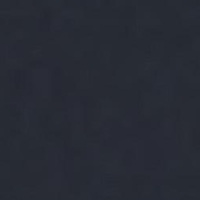
EUNIS habitat code: 14
Species observed at this site:
Corvus corone
Haematopus ostralegus
Alcedo atthis
Bucephala clangula
Aegithalos caudatus
Sylvia atricapilla
Larus cachinnans
Spinus spinus
Poecile palustris
Larus michahellis
Gavia stellata
Gavia arctica
Ardea alba
Cygnus olor
Gavia immer
Erithacus rubecula
Phoenicurus ochruros
Tringa ochropus
Anas acuta
Cyanistes caeruleus
Mergus serrator
Sturnus vulgaris
Chloris chloris
Larus canus
Pyrrhula pyrrhula
Troglodytes troglodytes
Corvus frugilegus
Aix galericulata
Passer domesticus
Mareca penelope
Passer montanus
Calidris alpina
Turdus merula
Circus aeruginosus
Spatula clypeata
Mareca strepera
Hirundo rustica
Mergus merganser
Milvus milvus
Milvus migrans
Turdus pilaris
Sterna hirundo
Cinclus cinclus
Regulus regulus
Calidris pugnax
Coccothraustes coccothraustes
Motacilla alba
Bombycilla garrulus
Numenius arquata
Certhia brachydactyla
Tachybaptus ruficollis
Podiceps grisegena
Podiceps cristatus
Actitis hypoleucos
Turdus philomelos
Fulica atra
Anas crecca
Podiceps auritus
Anthus spinoletta
Dendrocopos major
Podiceps nigricollis
Turdus viscivorus
Falco peregrinus
Buteo buteo
Anthus pratensis
Gallinago gallinago
Turdus iliacus
Chroicocephalus ridibundus
Phylloscopus collybita
Gallinula chloropus
Pica pica
Sitta europaea
Garrulus glandarius
Columba livia
Falco tinnunculus
Picus viridis
Motacilla cinerea
Melanitta nigra
Grus grus
Anas platyrhynchos
Alopochen aegyptiaca
Aythya ferina
Streptopelia decaocto
Aythya fuligula
Fringilla coelebs
Aythya marila
Tadorna tadorna
Coloeus monedula
Carduelis carduelis
Columba palumbus
Phalacrocorax carbo
Anser albifrons
Dryobates minor
Fringilla montifringilla
Parus major
Larus argentatus
Anser anser
Ciconia ciconia
Ichthyaetus melanocephalus
Accipiter nisus